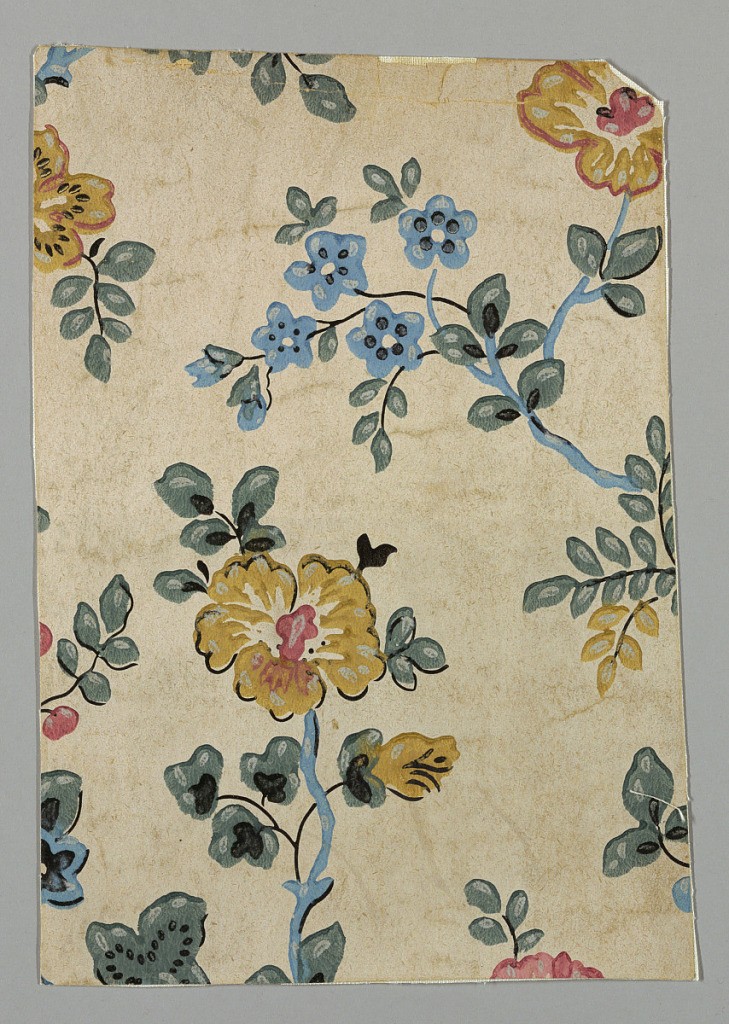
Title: Sidewall
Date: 1850–1900
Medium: Machine-printed
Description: Assymetrical design of scattered sprays of flowers. Blue forget-me-nots andlarger single petalled flowers all growing from one branch.